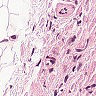
Metastatic tissue present: no